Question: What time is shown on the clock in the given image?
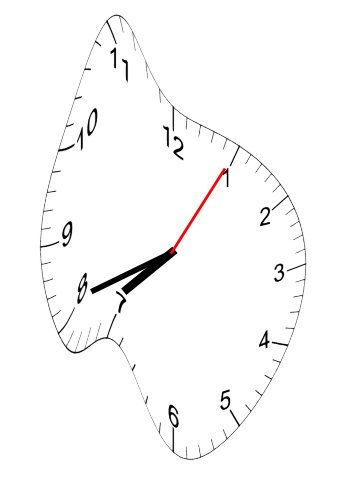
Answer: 07:41:05